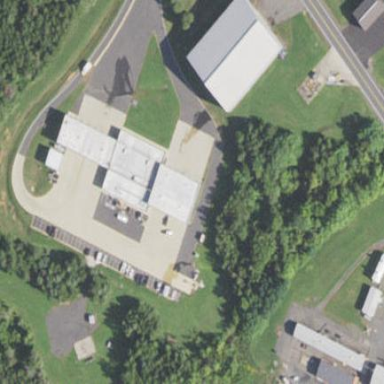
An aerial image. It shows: Fire station building that serves as amenity for the community.